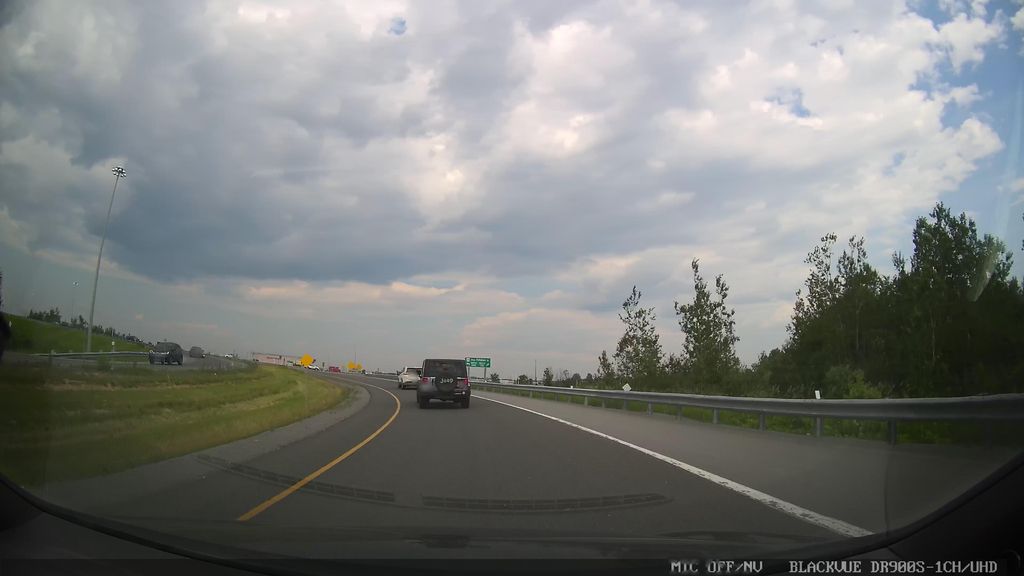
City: ottawa-gatineau